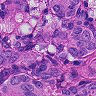
Metastatic tissue present: yes